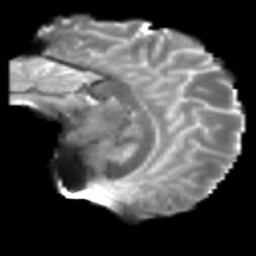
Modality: T2w
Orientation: sagittal
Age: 24
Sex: female
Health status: healthy
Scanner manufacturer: philips
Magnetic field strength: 3 T
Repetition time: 4.374 s
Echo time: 0.09797 s